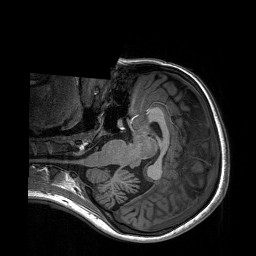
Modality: T1w
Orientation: axial
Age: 18
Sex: female
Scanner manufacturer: siemens
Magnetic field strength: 3 T
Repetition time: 2.3 s
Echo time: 0.00197 s